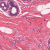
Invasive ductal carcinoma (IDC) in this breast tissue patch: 0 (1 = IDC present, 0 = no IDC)